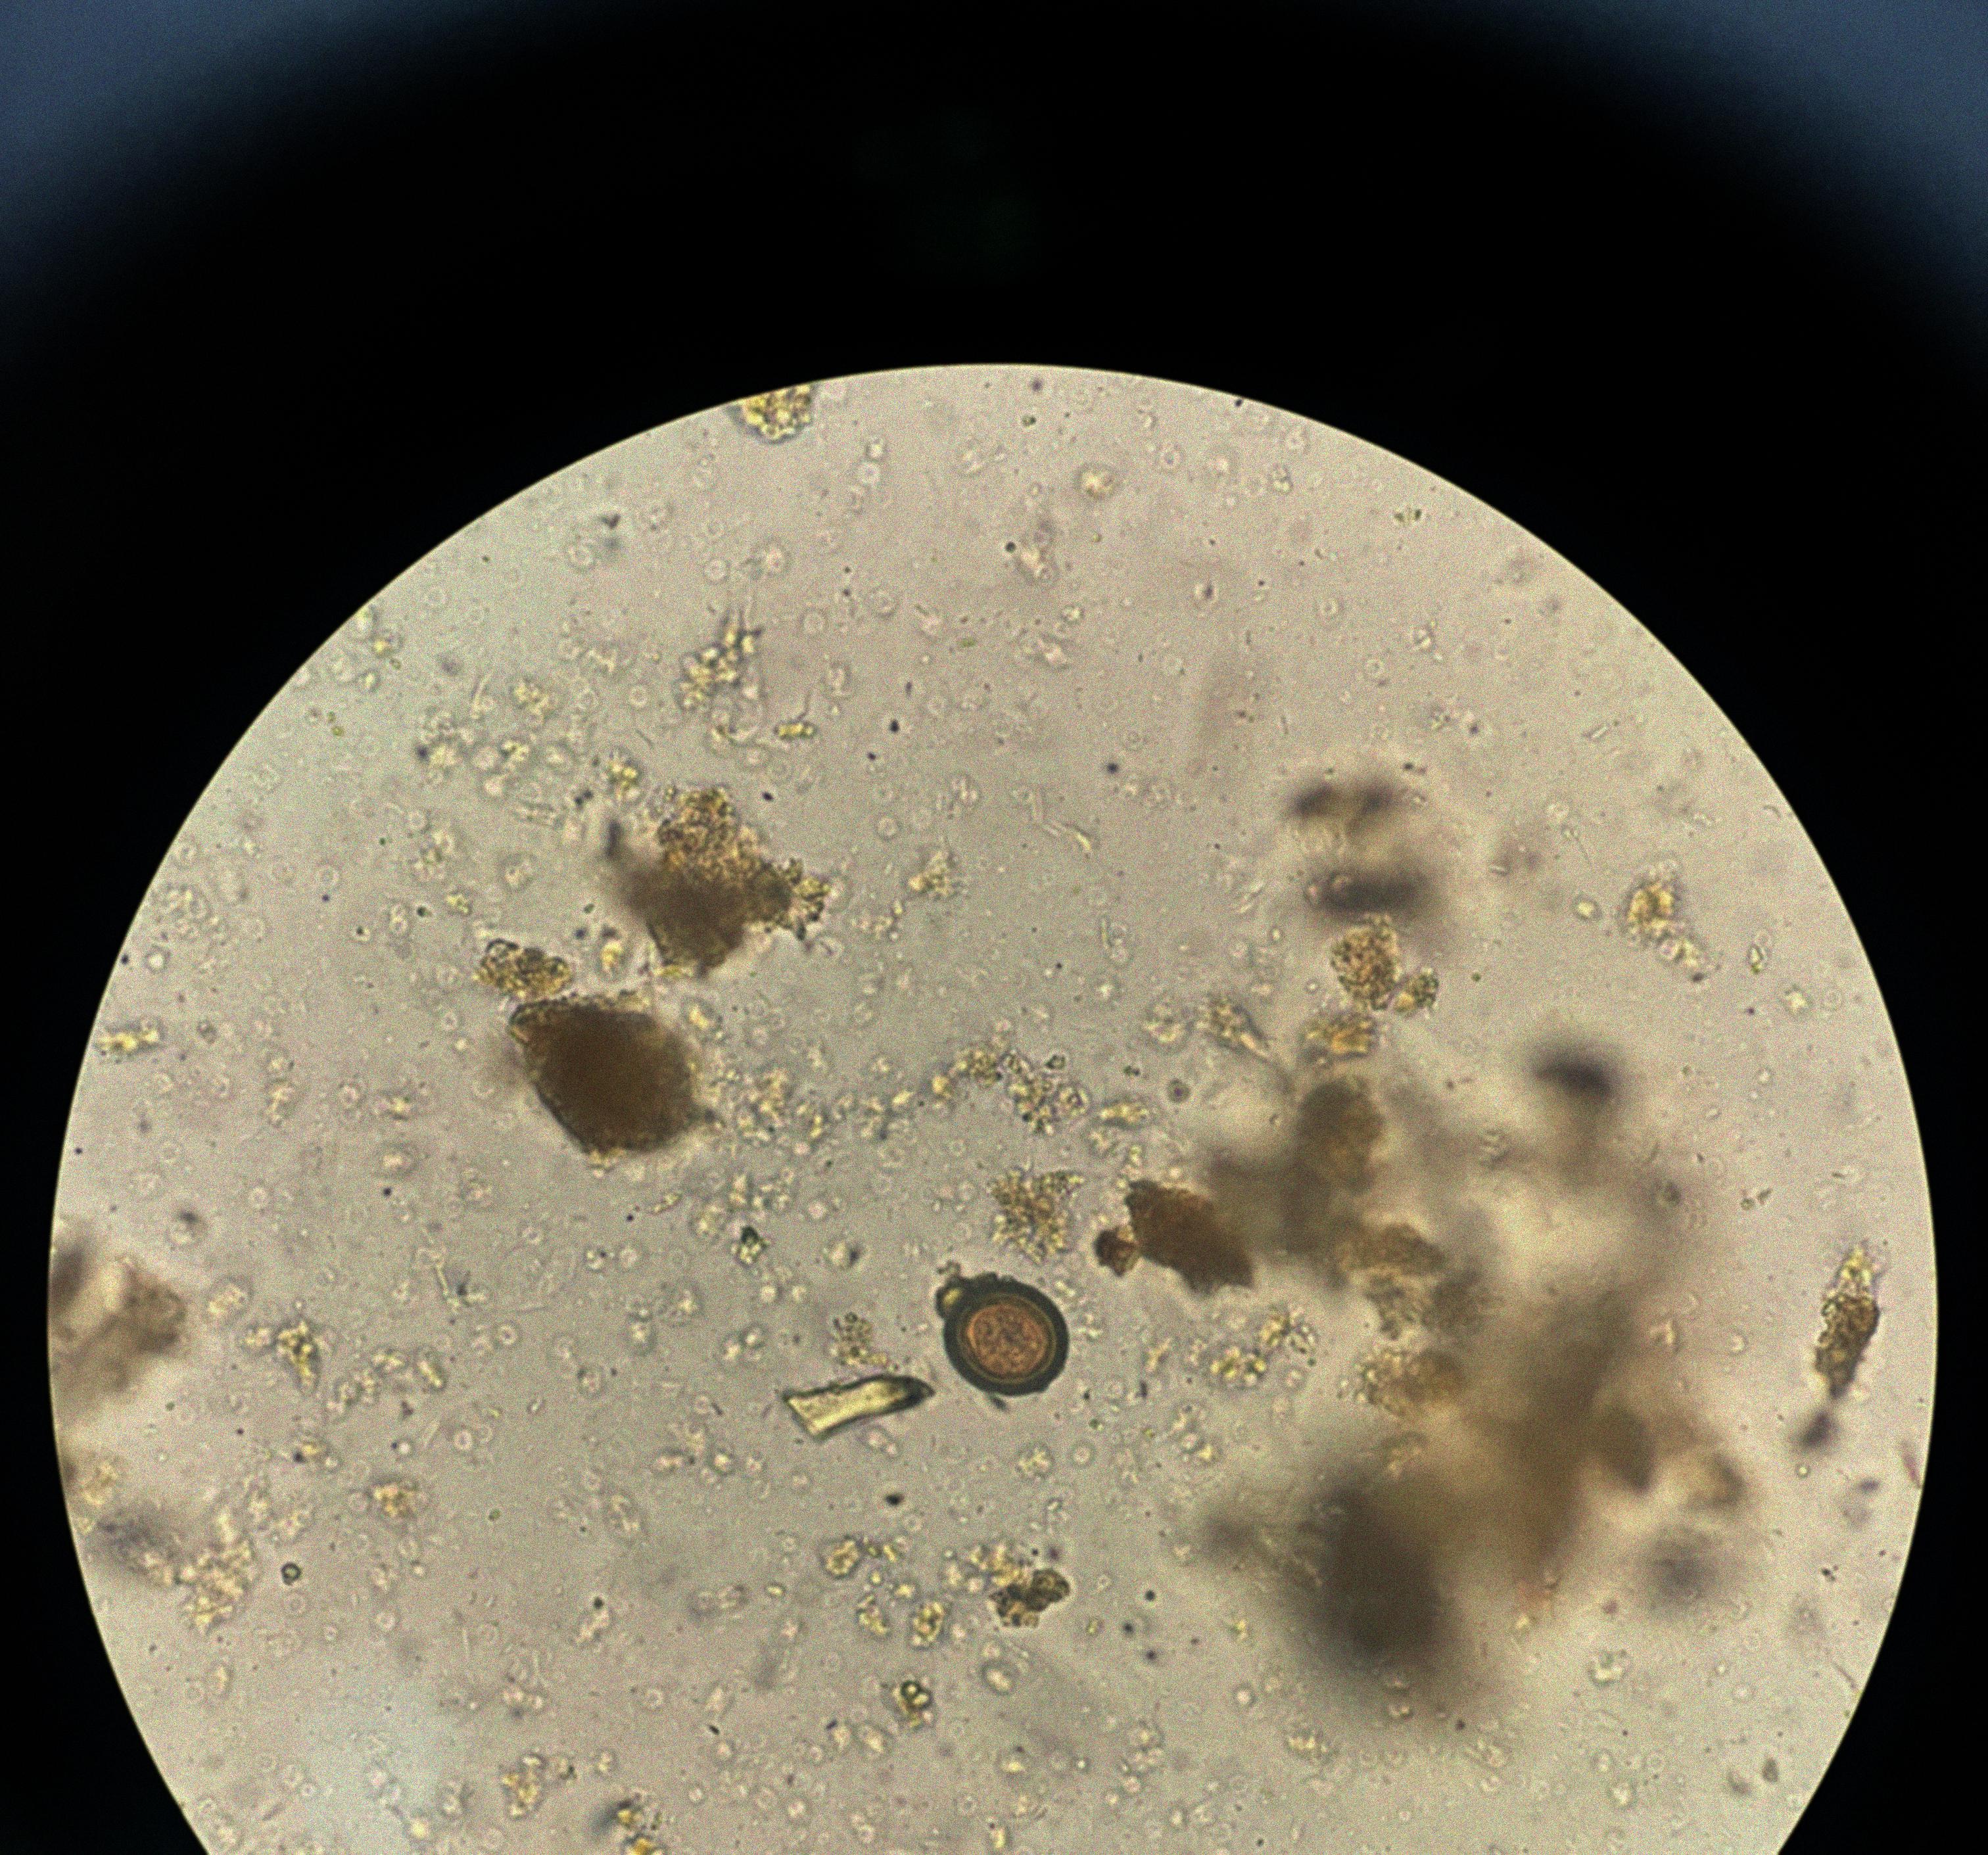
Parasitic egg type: Taenia spp. egg